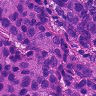
Metastatic tissue present: yes